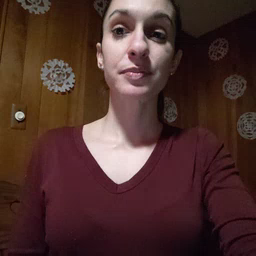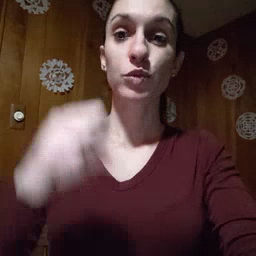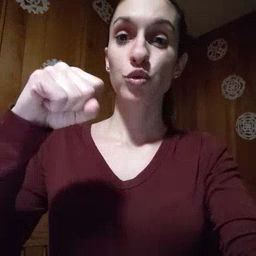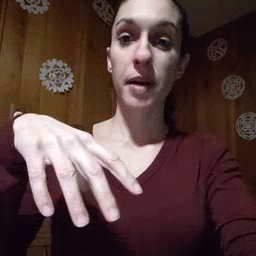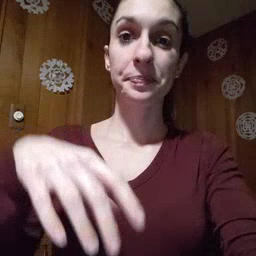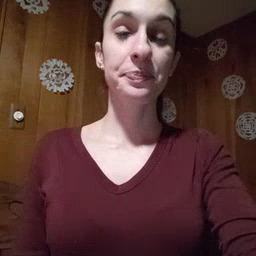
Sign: drop